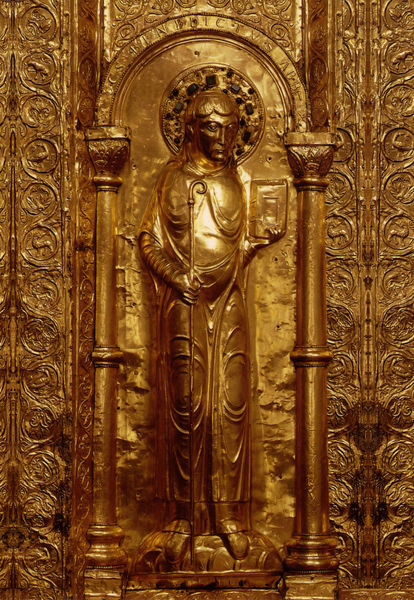
Titel: Basler Antependium (Detail) - Hl. Bendedikt von Nursia
Standort: Paris
Institution: Musée du Moyen-Age-Cluny
Schlagwörter: mann, frau, säule, säulen, tür, muster, ornament, bibel, falten, rahmen, sockel, steine, kirche, figur, geistlicher, gewand, gold, stehend, oval, stock, statue, relief, schrift, bogen, stab, rundbogen, bischof, inschrift, ornamente, bronze, arkade, buch, religion, kupfer, kapitelle, heiligenschein, nimbus, christus, jesus, christlich, mittelalter, religiös, romanik, mönch, predigt, heiliger, heilige, hirtenstab, heilig, maria, kupferstich, petrus, verzierungen, christentum, fresco, ikone, gewandfalten, verziehrung, hochrelief, latein, goldschmied, stifter, martin, heiligenfigur, katholisch, bischofsstab, antependium, gewandt, blattgold, nikolaus, säuöe, heiligenschin, heili